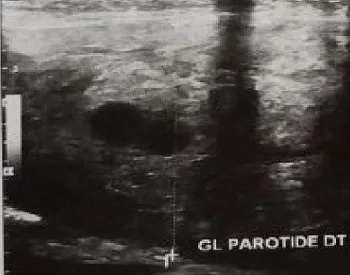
Parotitis on the right.
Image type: radiology (ultrasound)